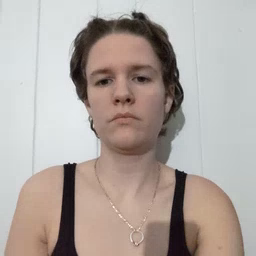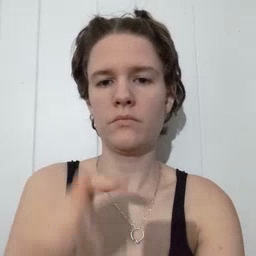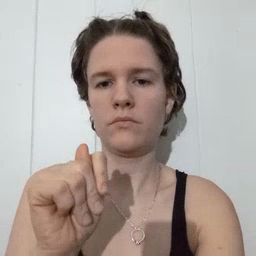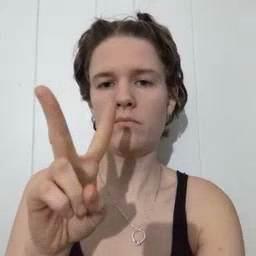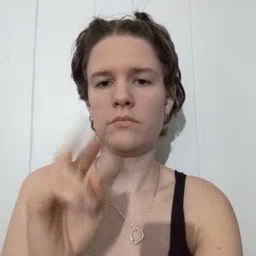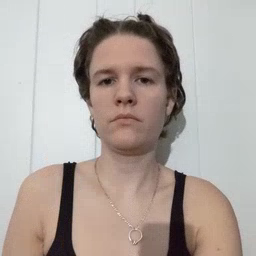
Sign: TV